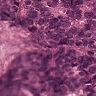
Metastatic tissue present: yes